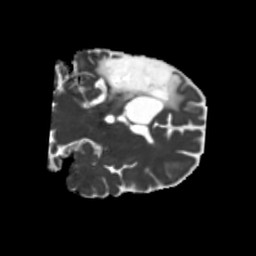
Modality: MD
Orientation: coronal
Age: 50
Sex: male
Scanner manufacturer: siemens
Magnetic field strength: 3 T
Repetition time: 5.25 s
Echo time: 0.08 s